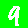
Digit: 9